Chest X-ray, AP view. Patient: 44 years old, sex M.
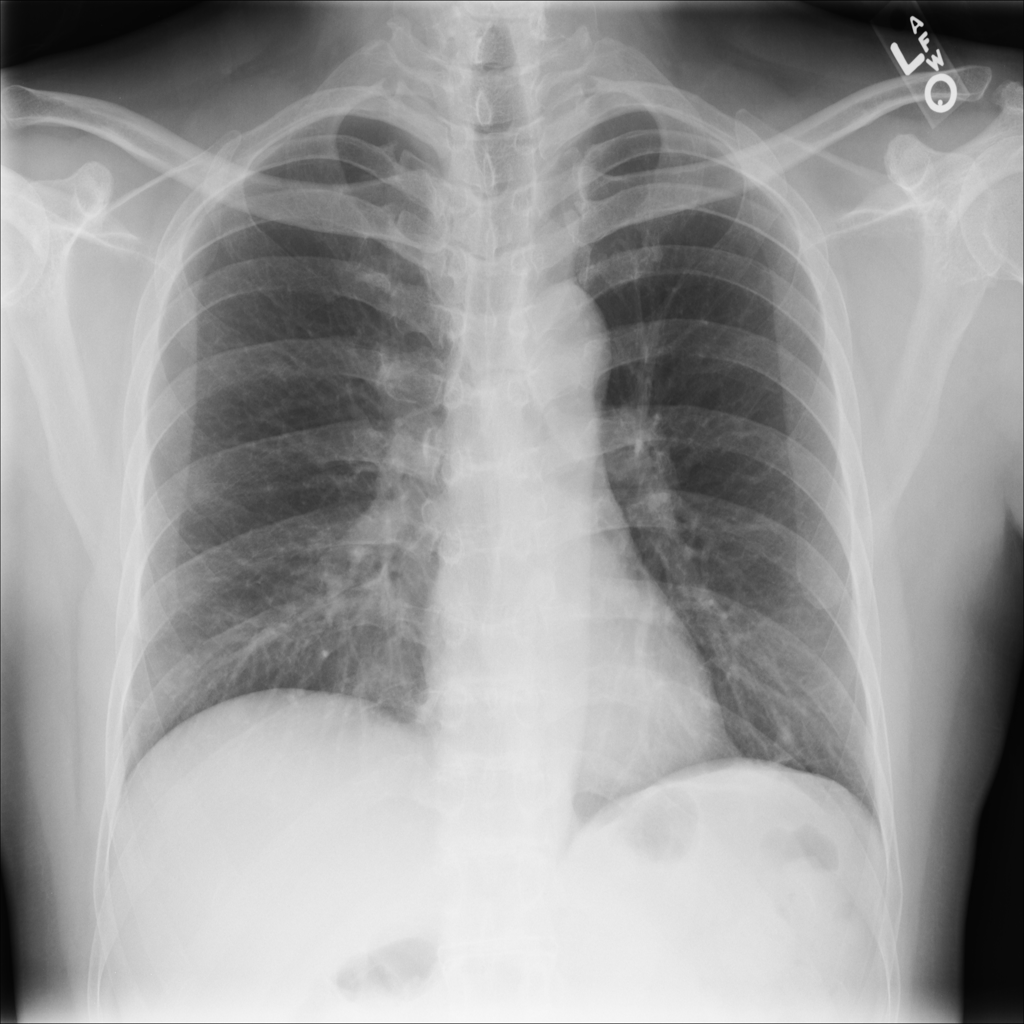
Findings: No Finding